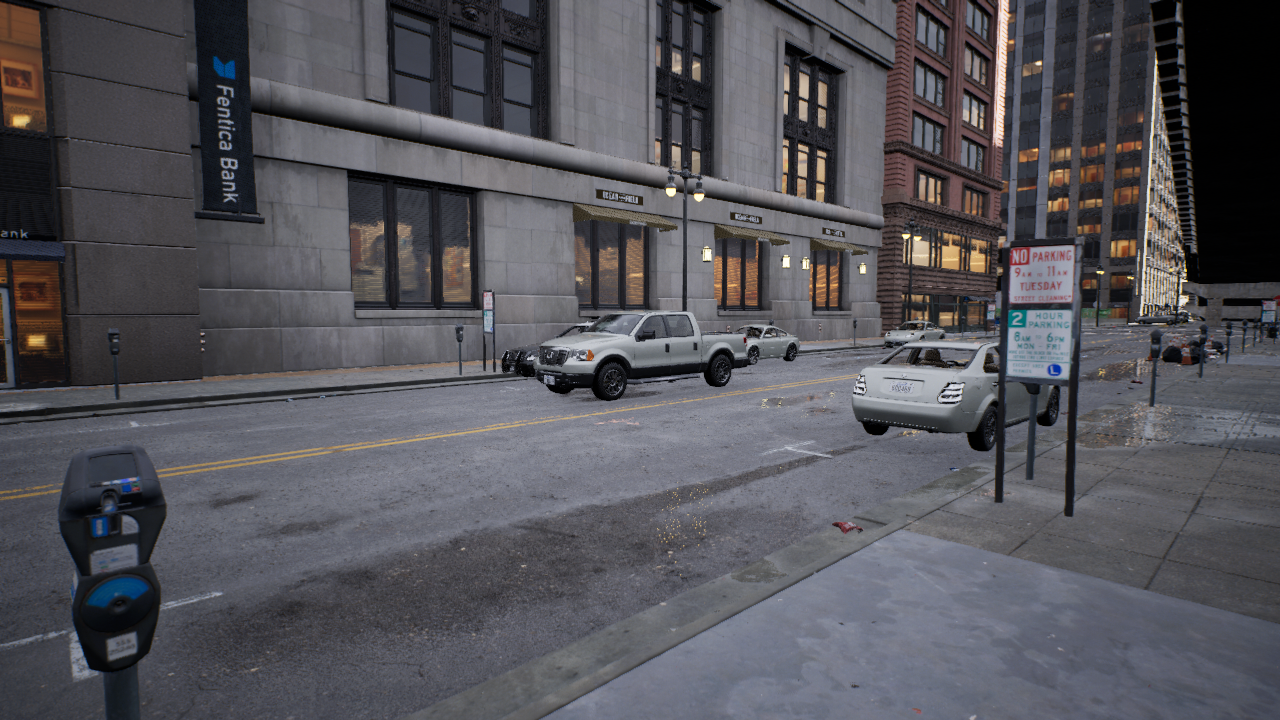
Venue: downtown
Lighting: clear day
Vehicle rig: pickup